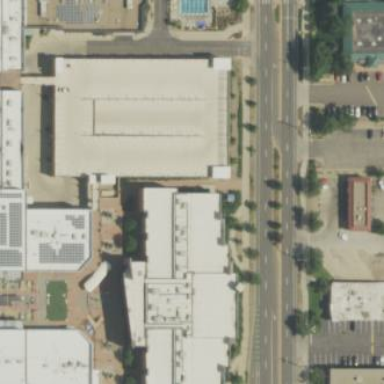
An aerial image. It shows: Retail building that includes cinema.